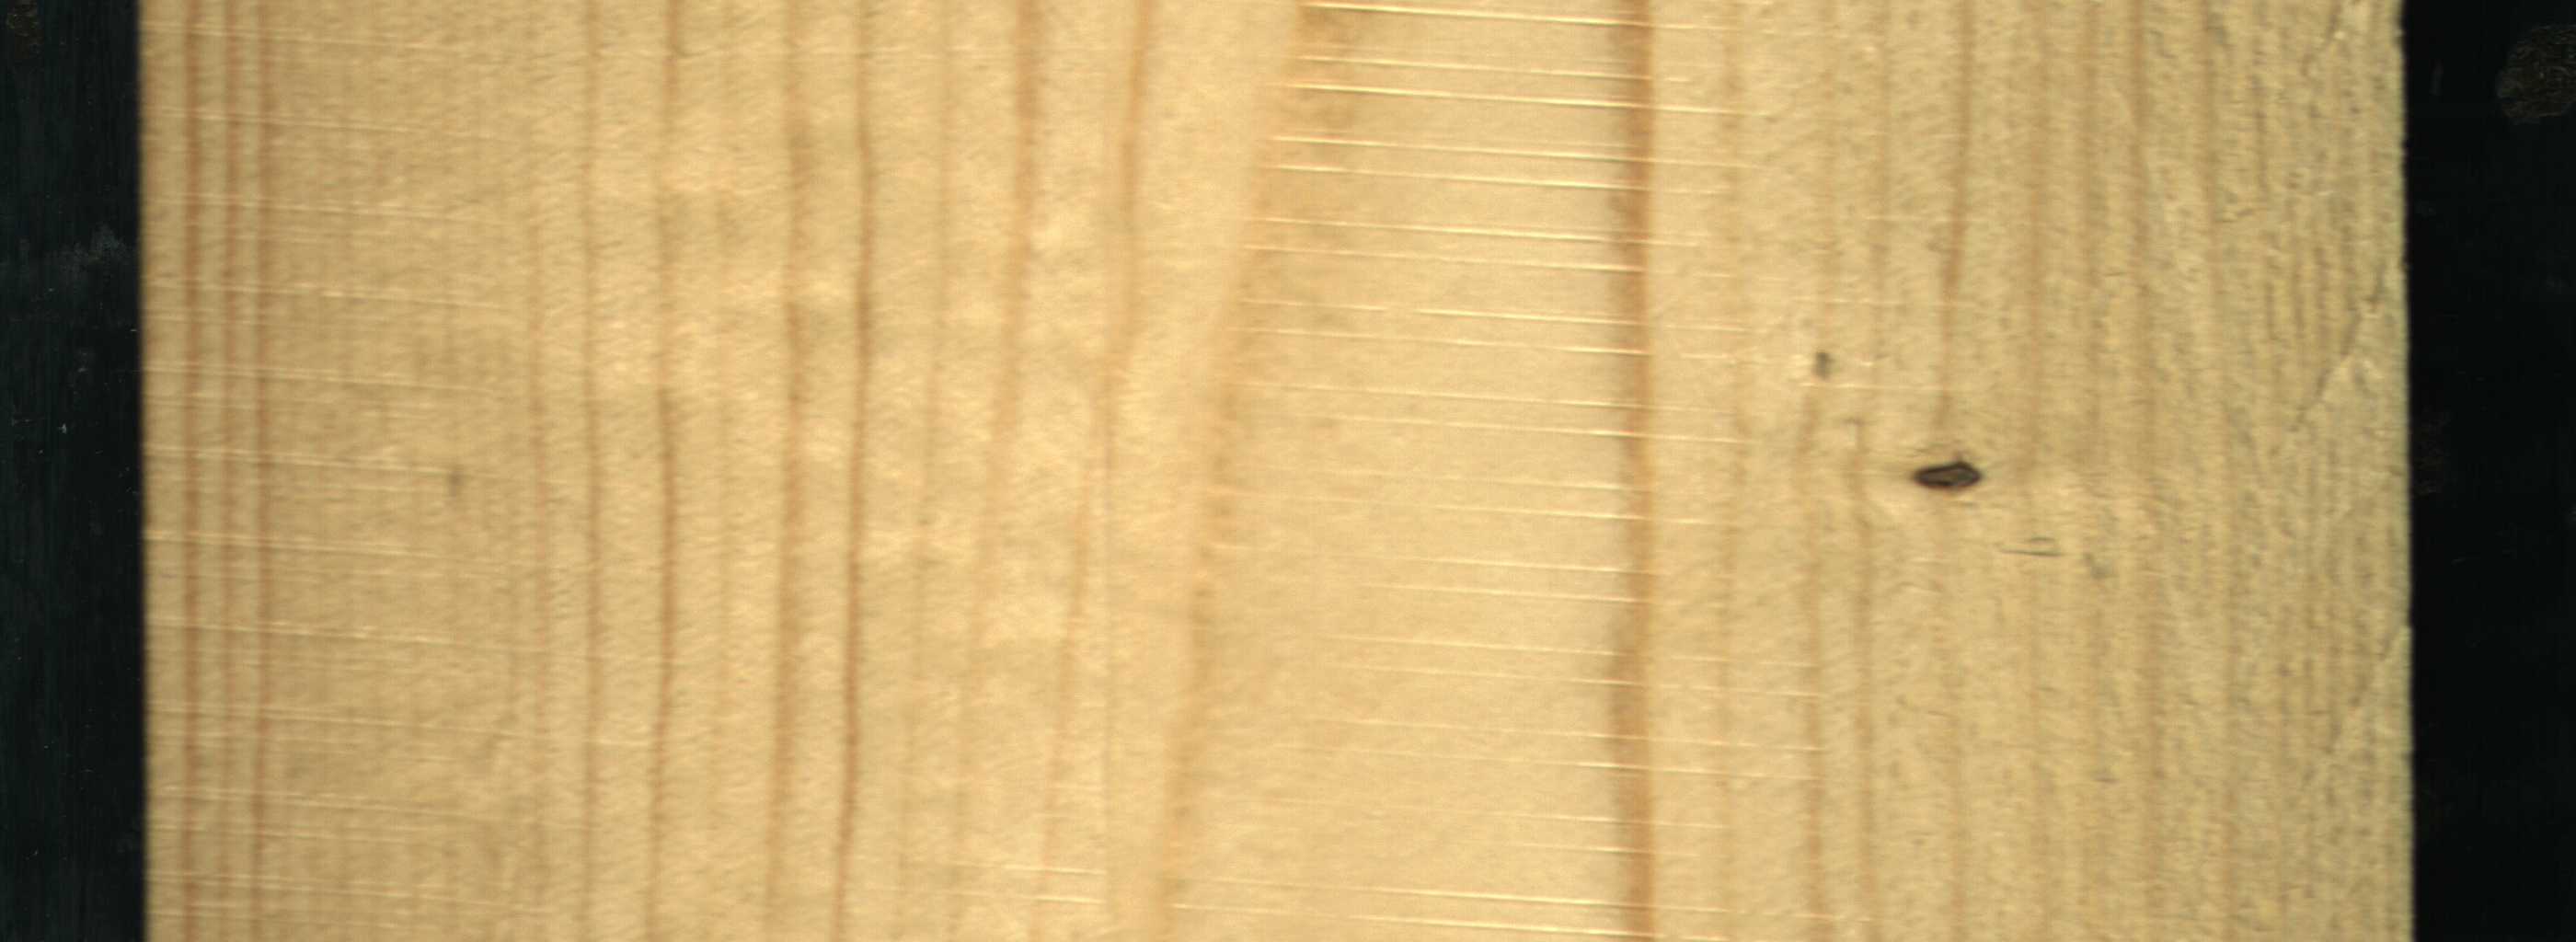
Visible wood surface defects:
Dead_Knot